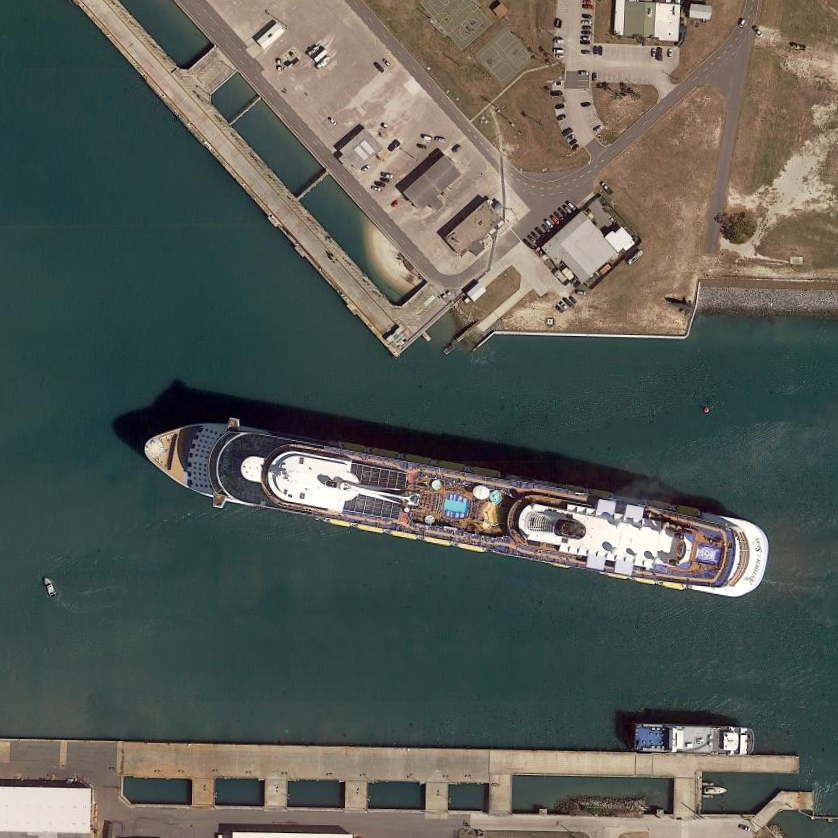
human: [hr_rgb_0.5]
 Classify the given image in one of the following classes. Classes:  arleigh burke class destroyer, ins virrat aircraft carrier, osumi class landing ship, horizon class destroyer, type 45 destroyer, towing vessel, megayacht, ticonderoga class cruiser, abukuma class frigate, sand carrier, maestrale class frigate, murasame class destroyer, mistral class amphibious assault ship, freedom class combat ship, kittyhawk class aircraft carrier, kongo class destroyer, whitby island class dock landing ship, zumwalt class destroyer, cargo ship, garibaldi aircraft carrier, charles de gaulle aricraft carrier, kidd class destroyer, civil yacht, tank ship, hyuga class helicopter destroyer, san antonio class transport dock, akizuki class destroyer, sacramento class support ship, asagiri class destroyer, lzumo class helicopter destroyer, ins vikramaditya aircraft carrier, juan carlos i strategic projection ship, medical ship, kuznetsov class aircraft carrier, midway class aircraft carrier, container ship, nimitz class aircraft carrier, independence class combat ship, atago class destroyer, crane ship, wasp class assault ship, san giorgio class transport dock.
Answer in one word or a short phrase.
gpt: Megayacht